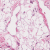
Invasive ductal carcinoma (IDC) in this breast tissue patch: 0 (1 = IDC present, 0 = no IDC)